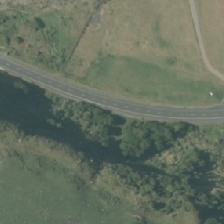
Land cover: low_producing_grassland